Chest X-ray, AP view. Patient: 86 years old, sex F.
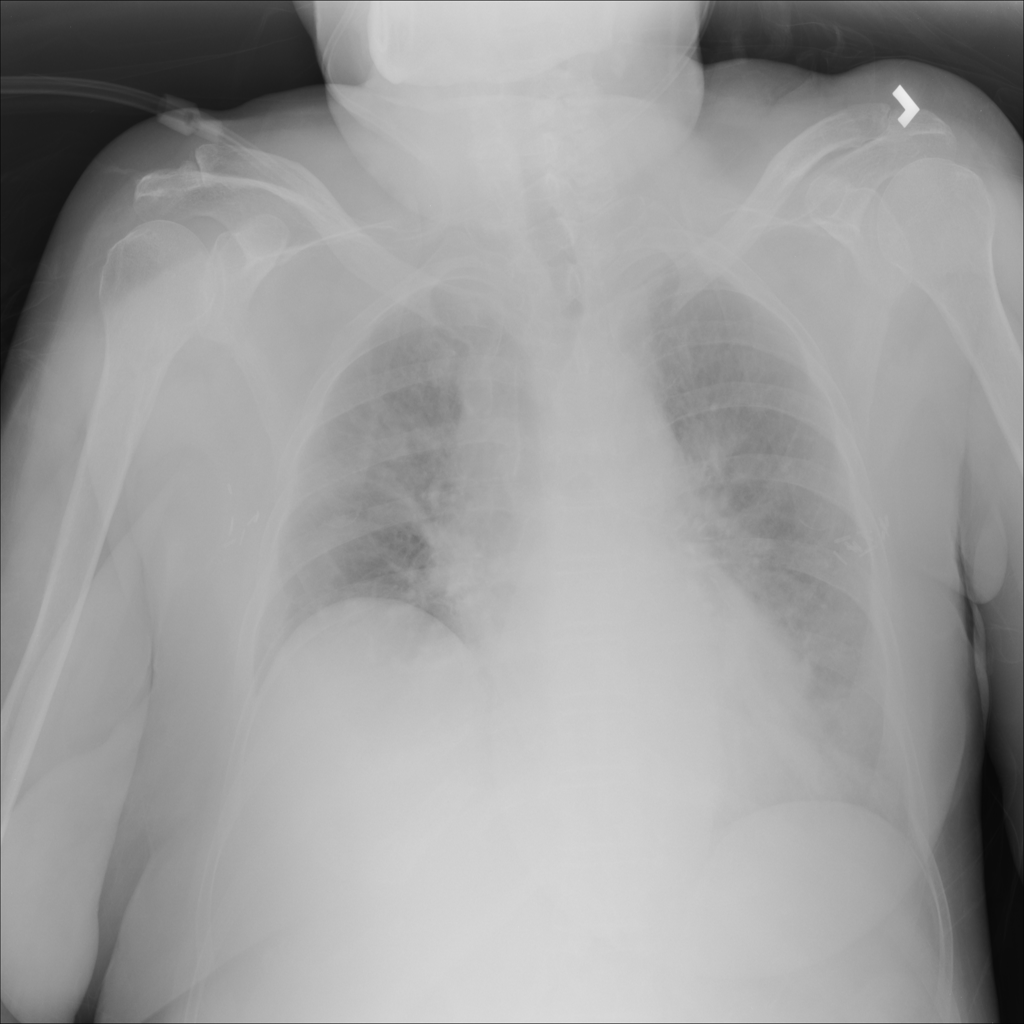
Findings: No Finding